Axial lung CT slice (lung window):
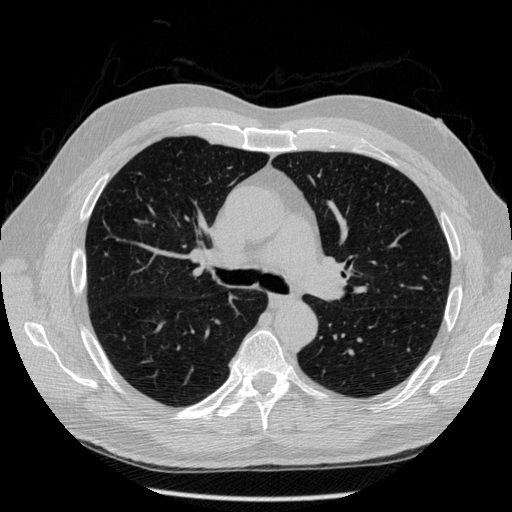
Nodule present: no